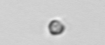
Label: nanoplankton_mix